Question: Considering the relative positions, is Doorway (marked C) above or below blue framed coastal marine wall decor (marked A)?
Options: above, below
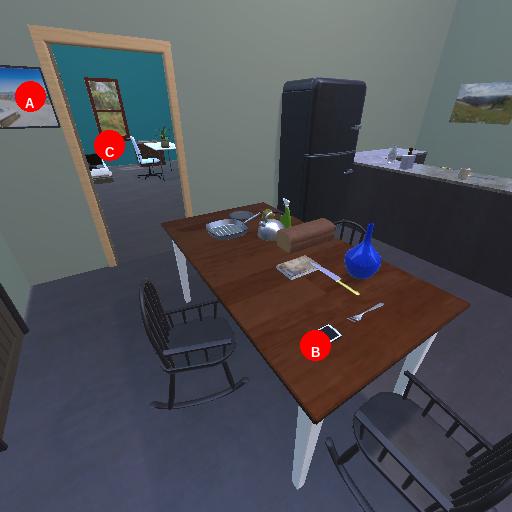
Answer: above